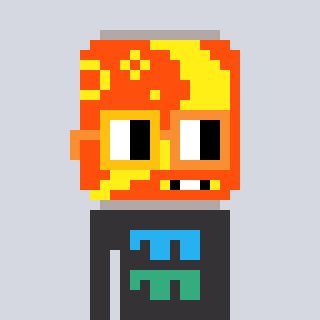
a pixel art character with square yellow and orange glasses, a pop-shaped head and a grayscale-colored body on a cool background